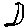
Label: moon